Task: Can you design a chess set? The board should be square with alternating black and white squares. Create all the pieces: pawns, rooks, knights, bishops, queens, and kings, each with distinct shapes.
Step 5516:
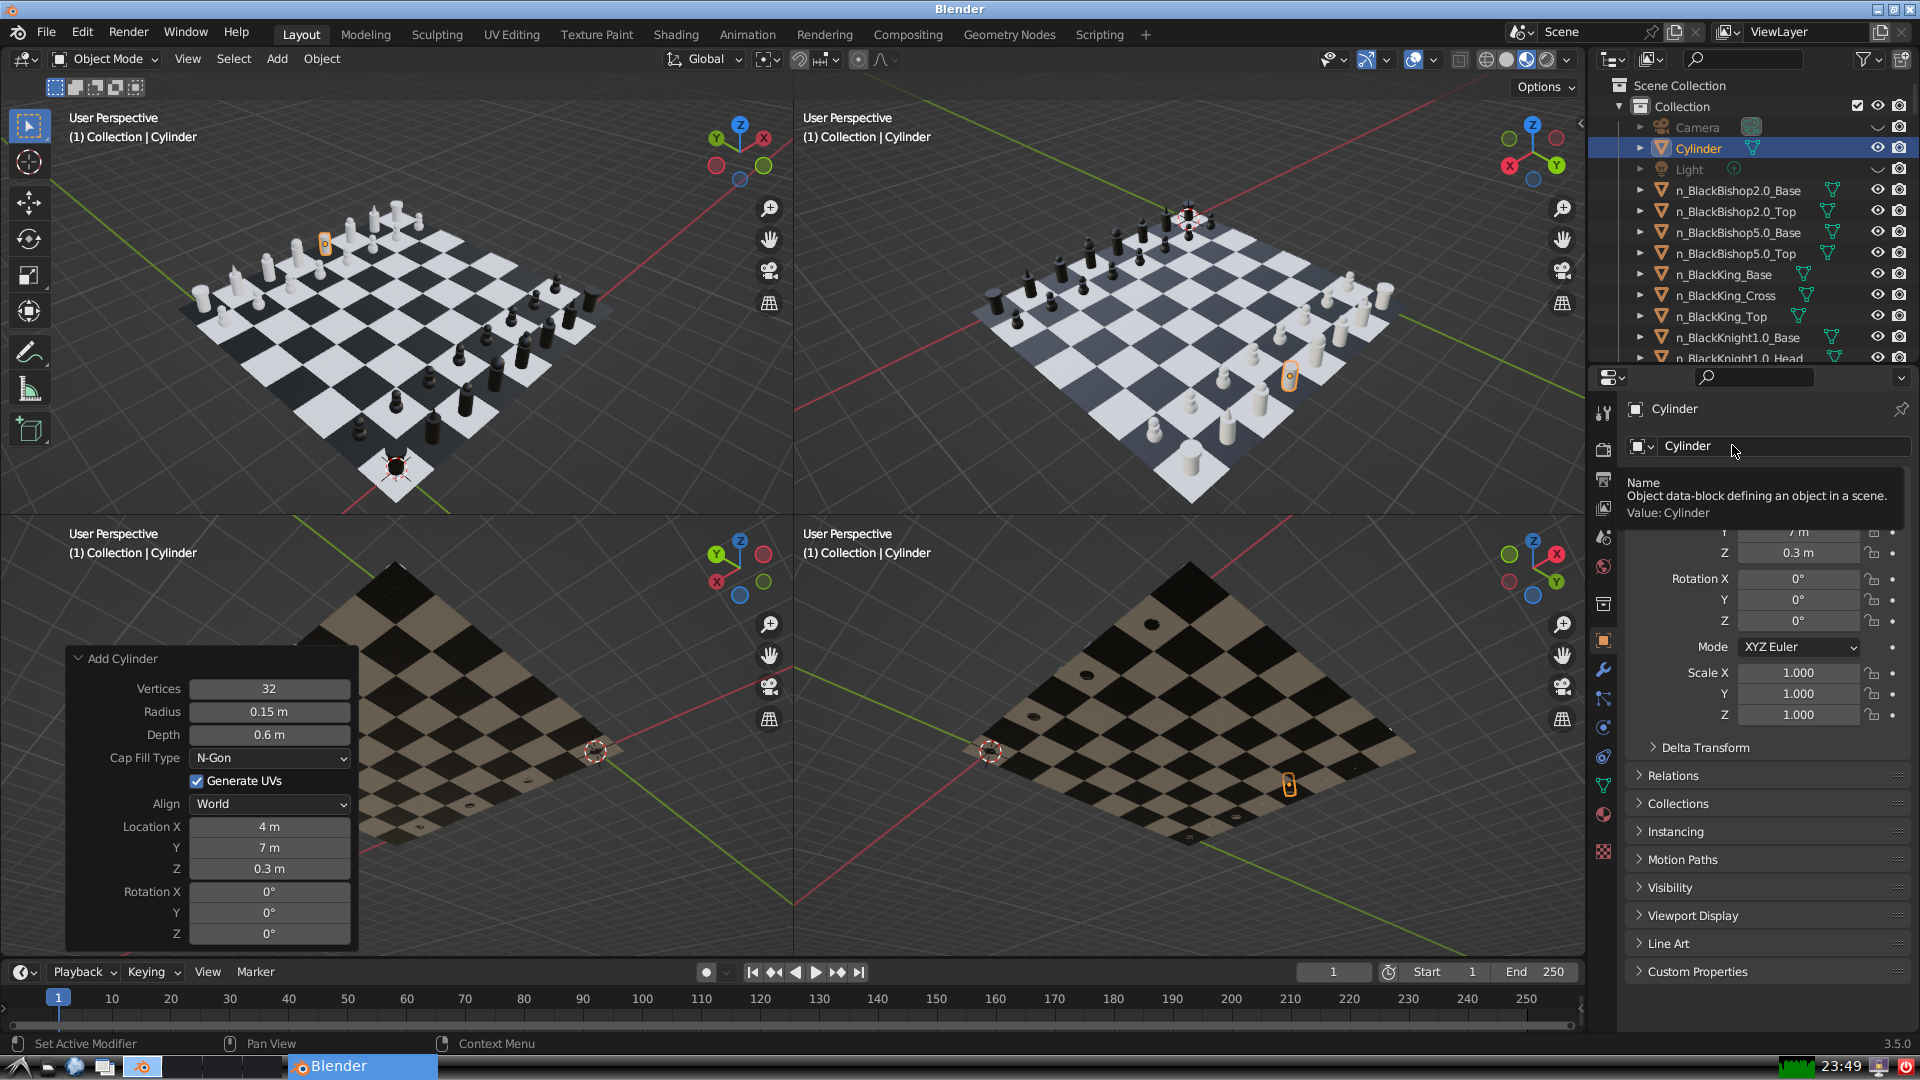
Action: click: no